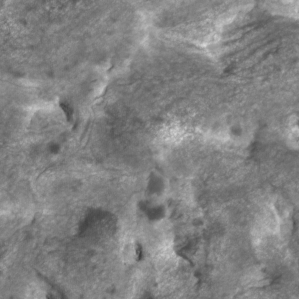
Label: non_frost